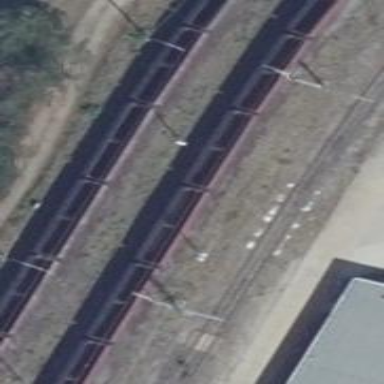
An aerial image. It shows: Rail yard with electrified contact lines for the trains.